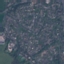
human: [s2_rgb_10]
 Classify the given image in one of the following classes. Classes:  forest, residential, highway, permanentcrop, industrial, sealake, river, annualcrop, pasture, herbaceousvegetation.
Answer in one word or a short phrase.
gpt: Residential